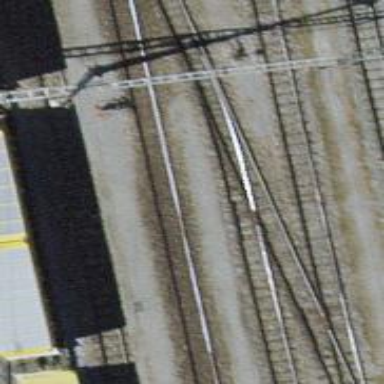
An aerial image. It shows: Narrow-gauge railway with single track running through yard. The railway is electrified with contact line.